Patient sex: M
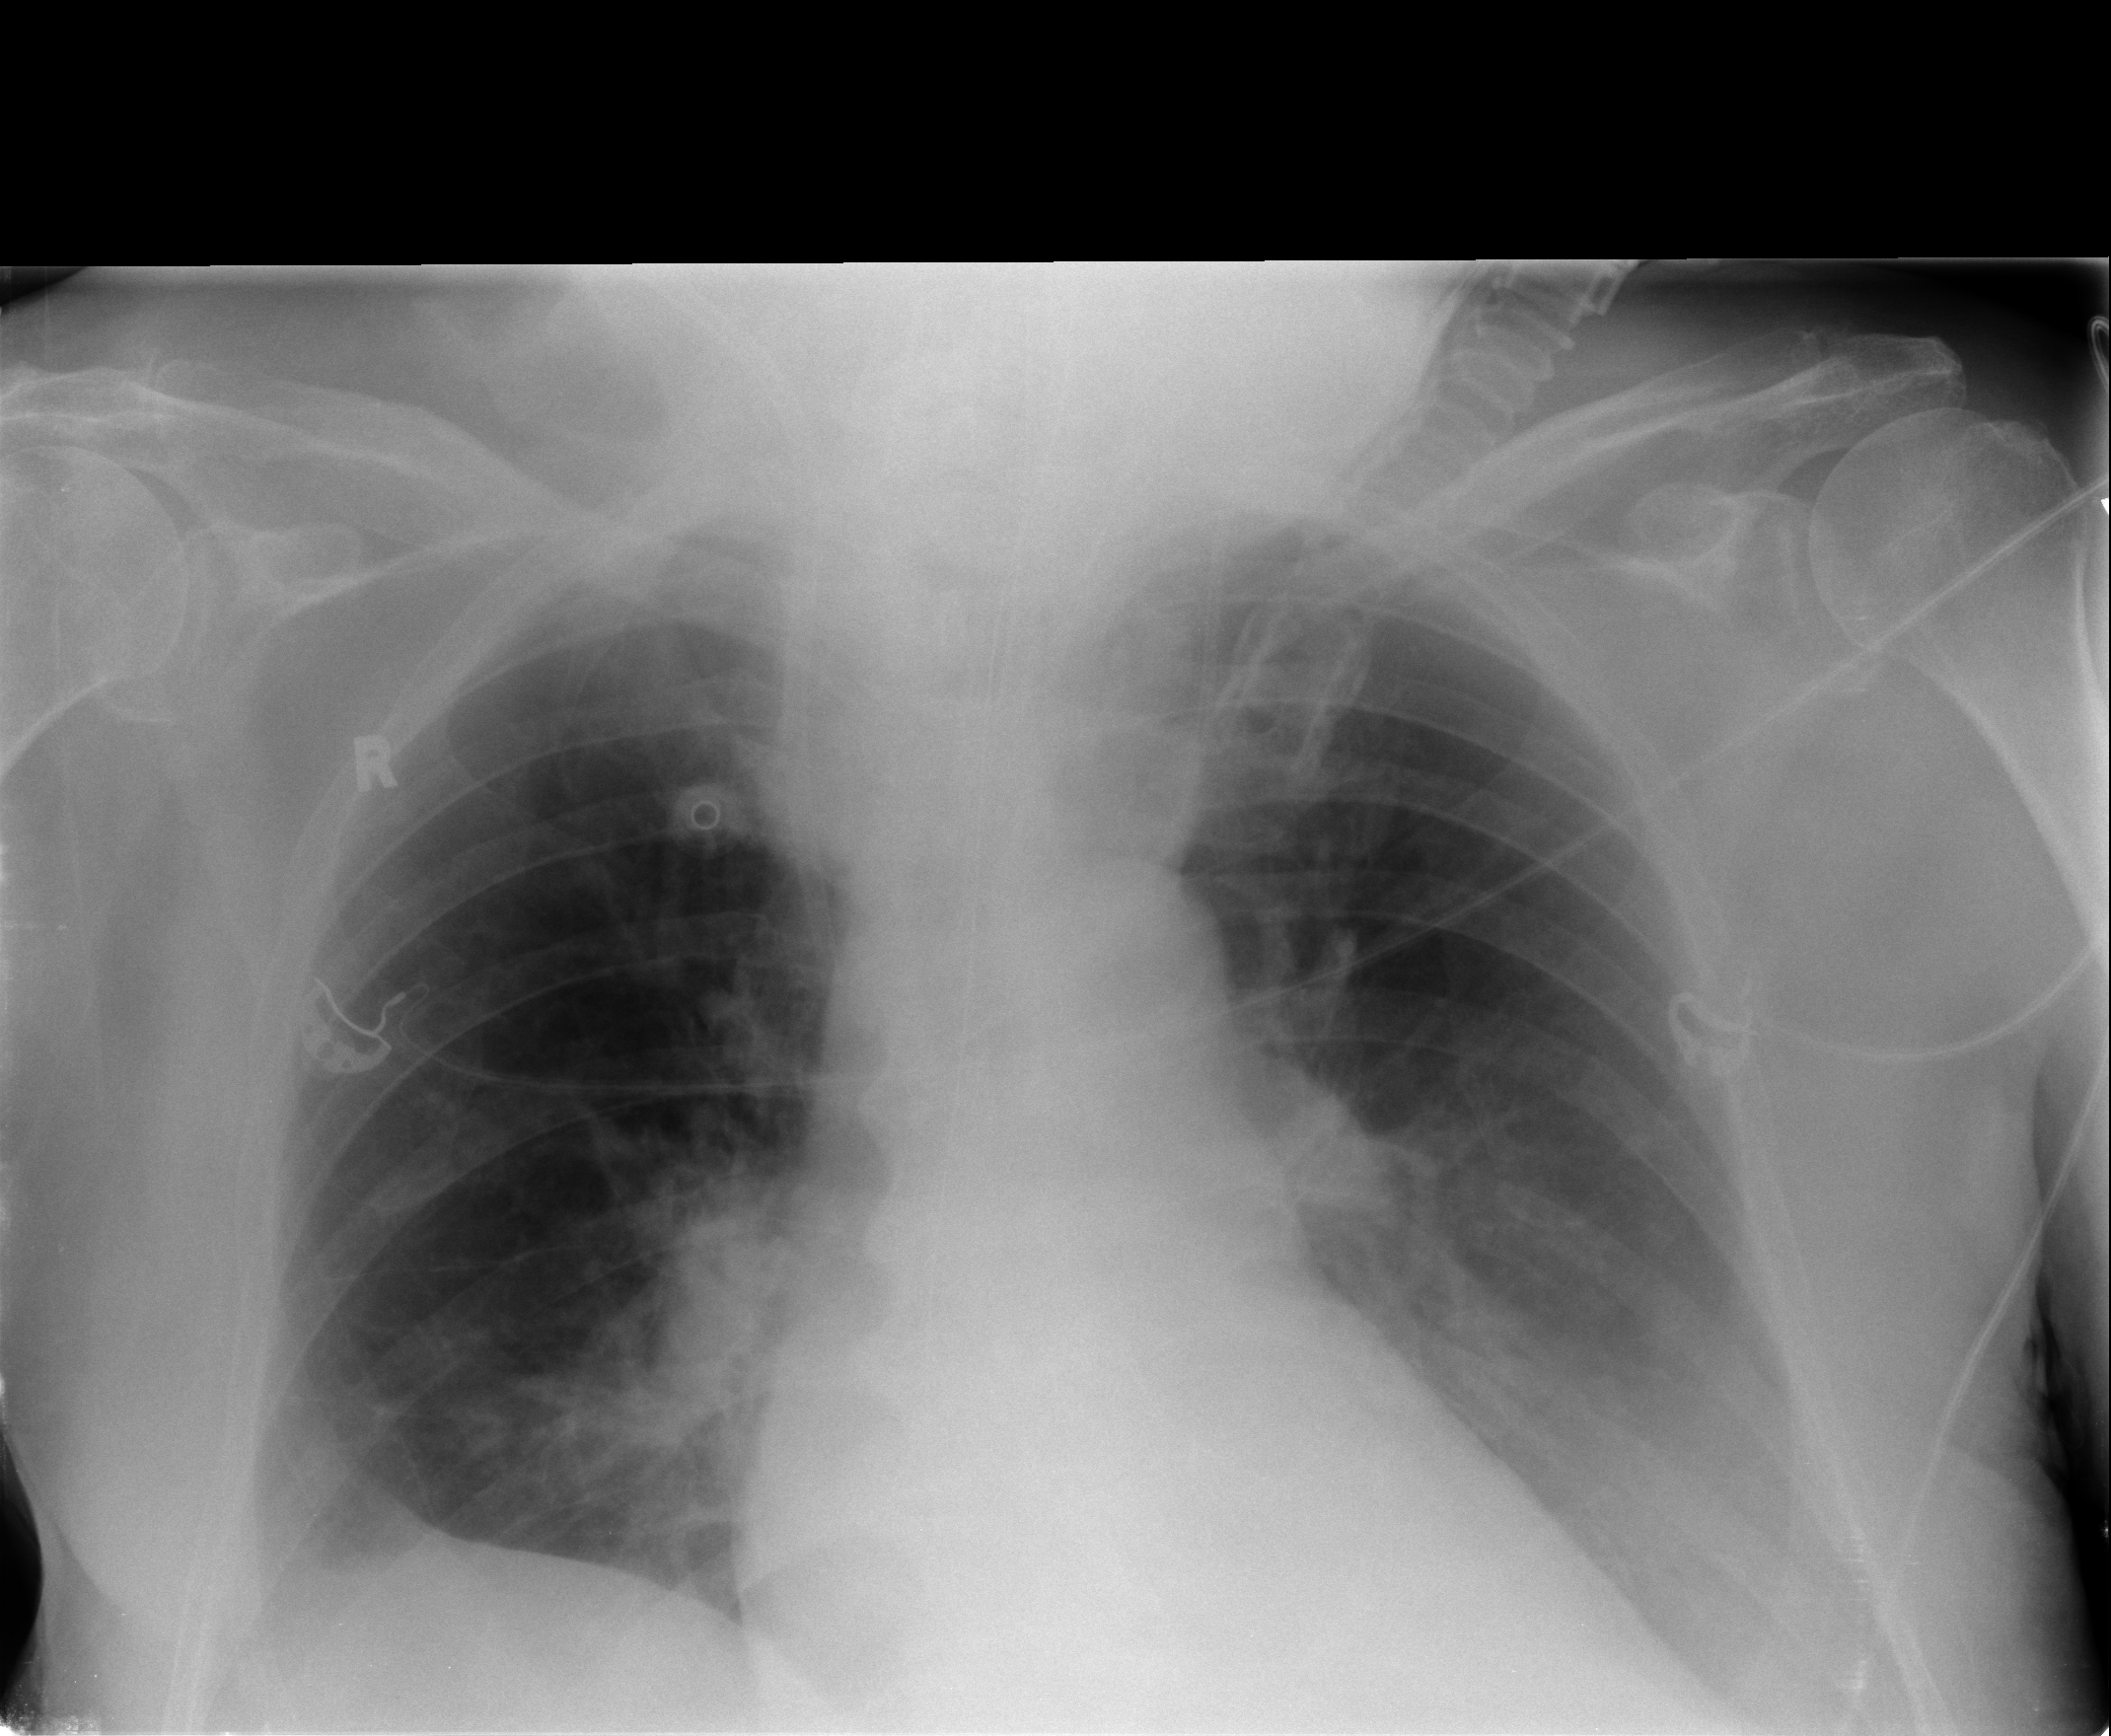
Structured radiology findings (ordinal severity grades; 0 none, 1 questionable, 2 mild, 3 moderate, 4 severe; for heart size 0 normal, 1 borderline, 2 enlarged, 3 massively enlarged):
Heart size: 1
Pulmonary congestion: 2
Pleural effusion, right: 1
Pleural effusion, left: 2
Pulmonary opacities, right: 0
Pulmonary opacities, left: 0
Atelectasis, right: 1
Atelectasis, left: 1